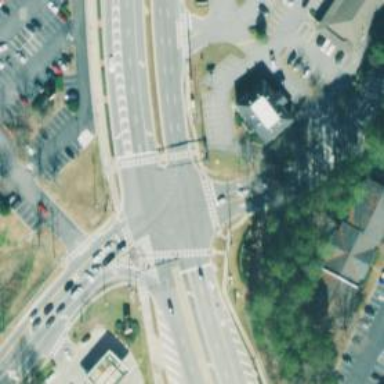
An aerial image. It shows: Marked crossing on the road.